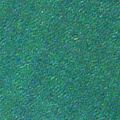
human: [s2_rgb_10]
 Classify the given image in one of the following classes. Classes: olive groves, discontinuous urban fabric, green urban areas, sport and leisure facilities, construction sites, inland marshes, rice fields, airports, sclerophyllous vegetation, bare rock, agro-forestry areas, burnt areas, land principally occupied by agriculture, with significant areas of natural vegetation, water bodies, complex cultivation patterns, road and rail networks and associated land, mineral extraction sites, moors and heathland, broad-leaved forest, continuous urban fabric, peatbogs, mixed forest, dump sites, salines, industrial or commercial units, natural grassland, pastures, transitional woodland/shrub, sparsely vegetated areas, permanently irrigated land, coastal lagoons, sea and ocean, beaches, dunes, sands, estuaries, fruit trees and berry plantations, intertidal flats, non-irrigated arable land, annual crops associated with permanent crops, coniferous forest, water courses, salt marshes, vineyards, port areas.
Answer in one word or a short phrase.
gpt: sea and ocean